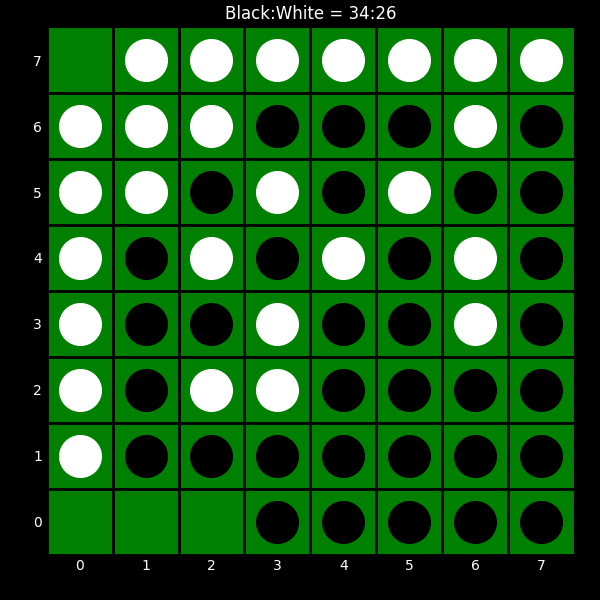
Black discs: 34
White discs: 26